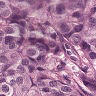
Metastatic tissue present: yes